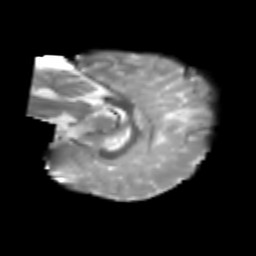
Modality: T2w
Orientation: sagittal
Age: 7
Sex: male
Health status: healthy